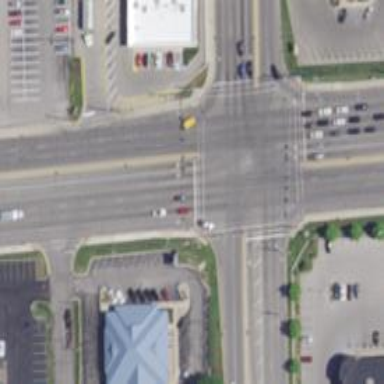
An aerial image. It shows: Asphalt road with secondary link designation.